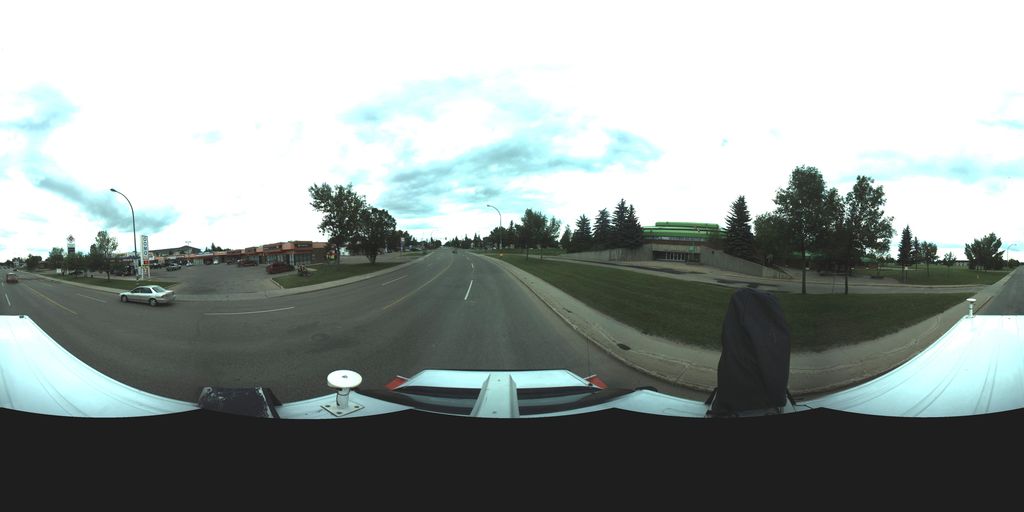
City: saskatoon